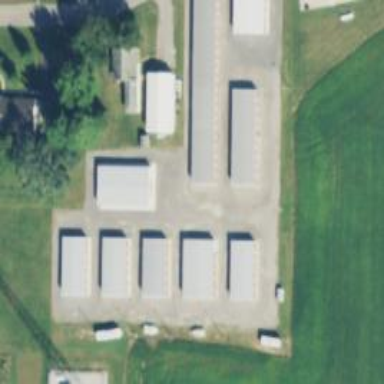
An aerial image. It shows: Storage rental shop.